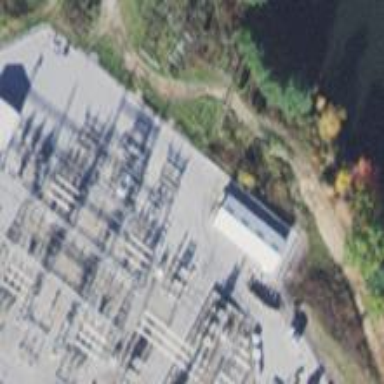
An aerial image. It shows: Switch used for power control.